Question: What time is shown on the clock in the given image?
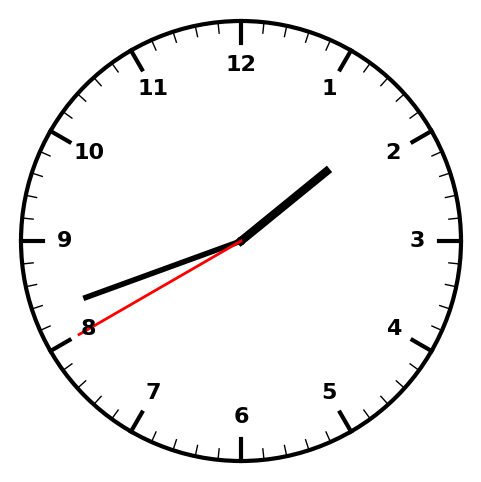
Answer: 01:41:40